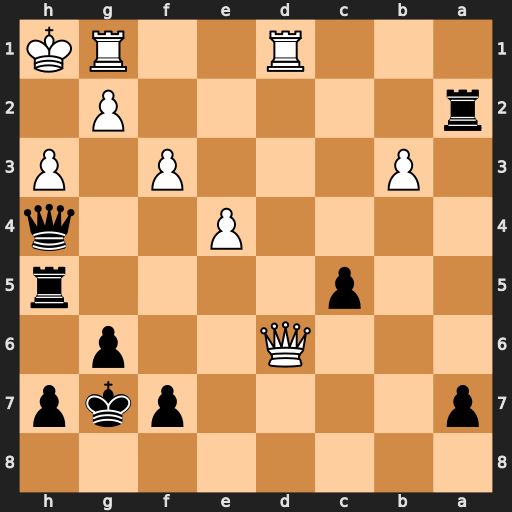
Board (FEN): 8/p4pkp/3Q2p1/2p4r/4P2q/1P3P1P/r5P1/3R2RK
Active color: b
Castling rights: -
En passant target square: -
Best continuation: Qxh3+ gxh3 Rxh3+ Qh2 Raxh2#